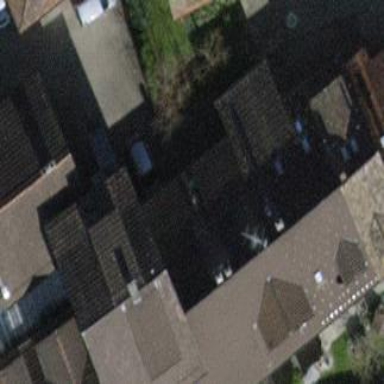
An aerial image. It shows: Terrace-style building with gabled roof.